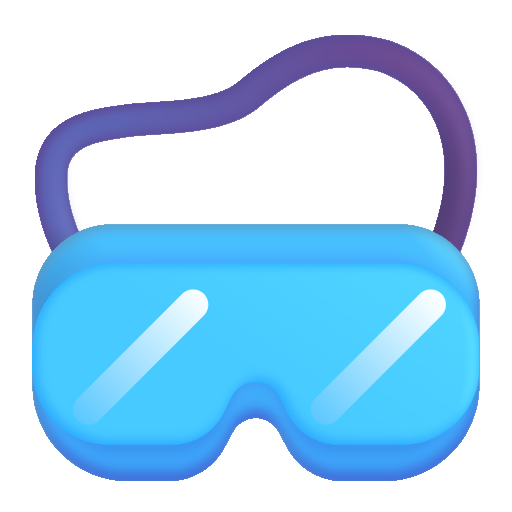
goggles color